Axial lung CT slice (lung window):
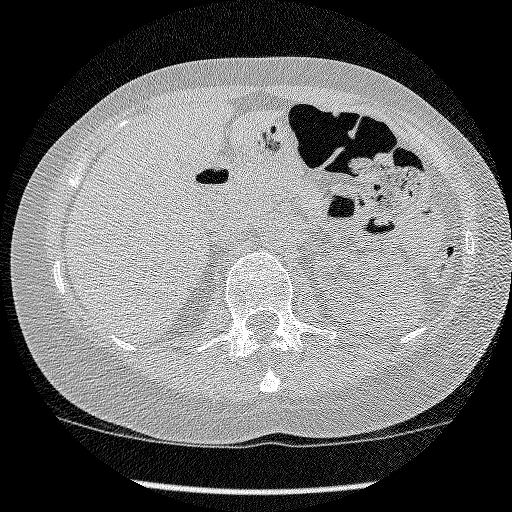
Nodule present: no